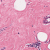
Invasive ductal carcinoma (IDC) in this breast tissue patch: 0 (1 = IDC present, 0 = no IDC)